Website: macys
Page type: cross-sells
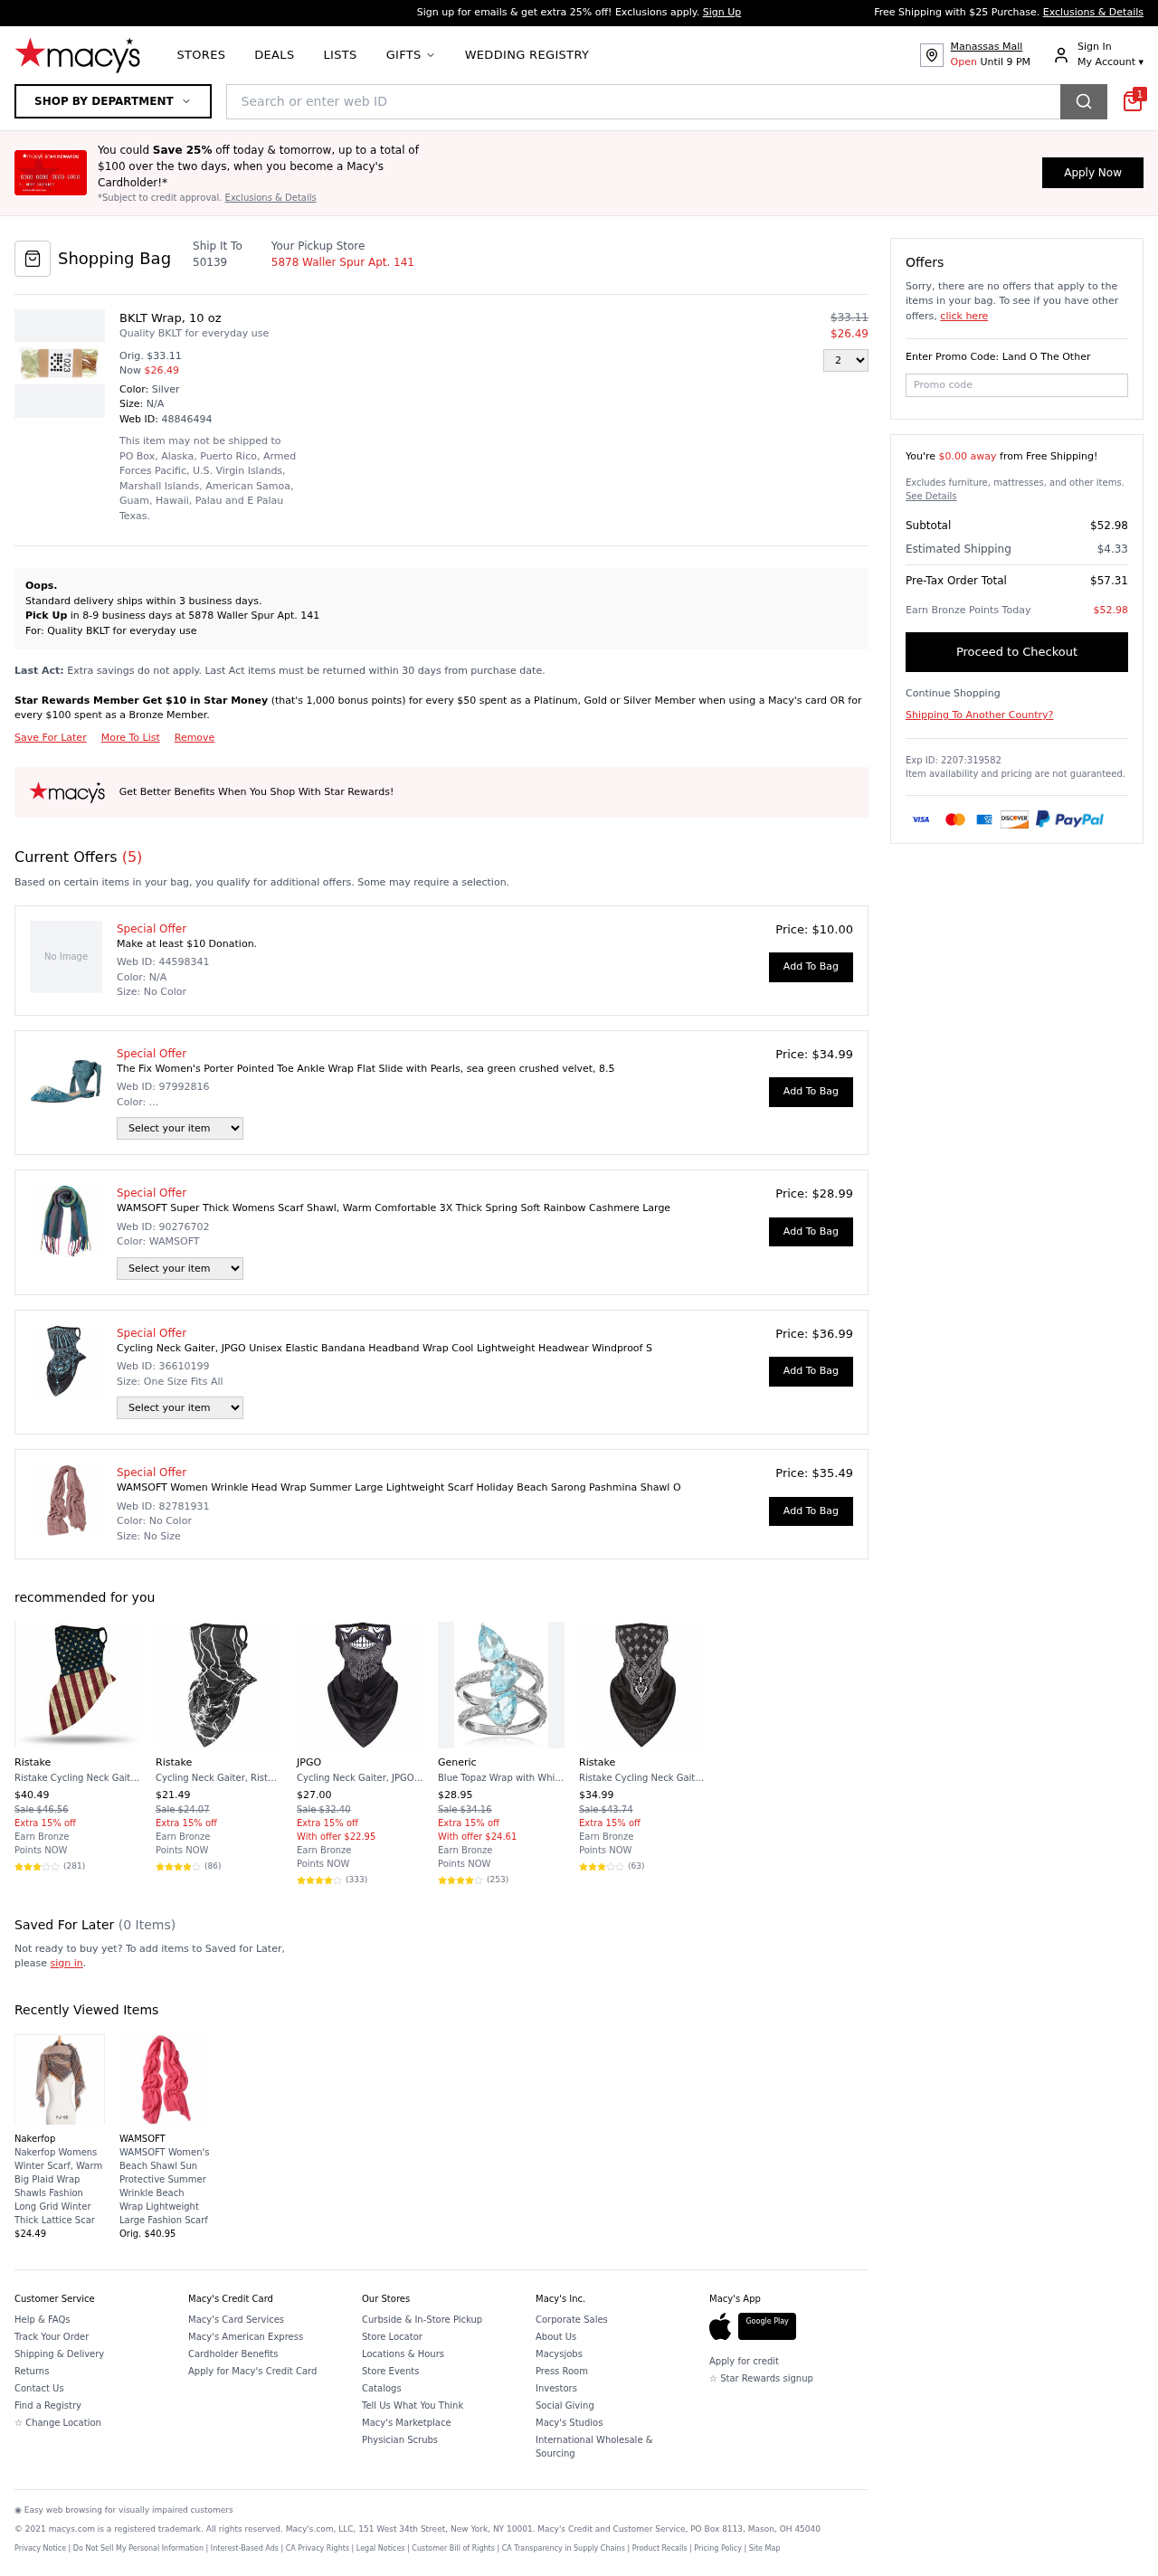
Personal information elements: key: PII_LOCATION1_STREET
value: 5878 Waller Spur Apt. 141
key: PII_POSTCODE
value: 50139
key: PII_PROMO_CODE
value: DEAL3332
Product elements: key: PRODUCT10_BRAND
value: Ristake
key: PRODUCT10_NAME
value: Ristake Cycling Neck Gaiter, Unisex Elastic Bandana Headband Wrap Cool Lightweight Headwear Windproo
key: PRODUCT10_NUM_RATINGS
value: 63
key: PRODUCT10_PRICE
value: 34.99
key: PRODUCT10_RATING
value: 3.6
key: PRODUCT11_BRAND
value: Nakerfop
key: PRODUCT11_NAME
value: Nakerfop Womens Winter Scarf, Warm Big Plaid Wrap Shawls Fashion Long Grid Winter Thick Lattice Scar
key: PRODUCT11_PRICE
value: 24.49
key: PRODUCT12_BRAND
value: WAMSOFT
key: PRODUCT12_NAME
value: WAMSOFT Women's Beach Shawl Sun Protective Summer Wrinkle Beach Wrap Lightweight Large Fashion Scarf
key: PRODUCT12_PRICE
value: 40.95
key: PRODUCT1_DESC
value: Quality BKLT for everyday use
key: PRODUCT1_NAME
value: BKLT Wrap, 10 oz
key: PRODUCT1_PRICE
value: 26.49
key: PRODUCT1_QUANTITY
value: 2
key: PRODUCT2_NAME
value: The Fix Women's Porter Pointed Toe Ankle Wrap Flat Slide with Pearls, sea green crushed velvet, 8.5
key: PRODUCT2_PRICE
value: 34.99
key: PRODUCT3_NAME
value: WAMSOFT Super Thick Womens Scarf Shawl, Warm Comfortable 3X Thick Spring Soft Rainbow Cashmere Large
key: PRODUCT3_PRICE
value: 28.99
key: PRODUCT4_NAME
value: Cycling Neck Gaiter, JPGO Unisex Elastic Bandana Headband Wrap Cool Lightweight Headwear Windproof S
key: PRODUCT4_PRICE
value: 36.99
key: PRODUCT5_NAME
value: WAMSOFT Women Wrinkle Head Wrap Summer Large Lightweight Scarf Holiday Beach Sarong Pashmina Shawl O
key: PRODUCT5_PRICE
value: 35.49
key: PRODUCT6_BRAND
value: Ristake
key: PRODUCT6_NAME
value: Ristake Cycling Neck Gaiter, Unisex Elastic Bandana Headband Wrap Cool Lightweight Headwear Windproo
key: PRODUCT6_NUM_RATINGS
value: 281
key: PRODUCT6_PRICE
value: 40.49
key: PRODUCT6_RATING
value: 3.4
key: PRODUCT7_BRAND
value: Ristake
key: PRODUCT7_NAME
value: Cycling Neck Gaiter, Ristake Unisex Elastic Bandana Headband Wrap Cool Lightweight Headwear Windproo
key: PRODUCT7_NUM_RATINGS
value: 86
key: PRODUCT7_PRICE
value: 21.49
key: PRODUCT7_RATING
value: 4
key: PRODUCT8_BRAND
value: JPGO
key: PRODUCT8_NAME
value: Cycling Neck Gaiter, JPGO Unisex Elastic Bandana Headband Wrap Cool Lightweight Headwear Windproof S
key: PRODUCT8_NUM_RATINGS
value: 333
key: PRODUCT8_PRICE
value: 27
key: PRODUCT8_RATING
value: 4.4
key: PRODUCT9_BRAND
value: Generic
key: PRODUCT9_NAME
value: Blue Topaz Wrap with White Topaz Accents Ring, size 7
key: PRODUCT9_NUM_RATINGS
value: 253
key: PRODUCT9_PRICE
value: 28.95
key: PRODUCT9_RATING
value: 4.7
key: PRODUCT1_ORIGINAL_PRICE
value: $33.11
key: PRODUCT6_ORIGINAL_PRICE
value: Sale $46.56
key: PRODUCT7_ORIGINAL_PRICE
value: Sale $24.07
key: PRODUCT8_ORIGINAL_PRICE
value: Sale $32.40
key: PRODUCT9_ORIGINAL_PRICE
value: Sale $34.16
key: PRODUCT10_ORIGINAL_PRICE
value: Sale $43.74
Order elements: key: ORDER_ID
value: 48846494
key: ORDER_NUM_OFFERS
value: (5)
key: ORDER_FREE_SHIPPING_THRESHOLD
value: $0.00 away
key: ORDER_SUBTOTAL
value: $52.98
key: ORDER_SHIPPING_COST
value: $4.33
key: ORDER_TOTAL
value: $57.31
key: ORDER_POINTS_EARNED
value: $52.98
Search elements: key: HEADER_SEARCH
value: Search or enter web ID
Other elements: key: SAVED_NUM_ITEMS
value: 0